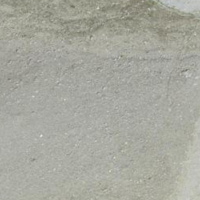
EUNIS habitat code: 48
Species observed at this site:
Saxifraga oppositifolia